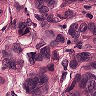
Metastatic tissue present: yes